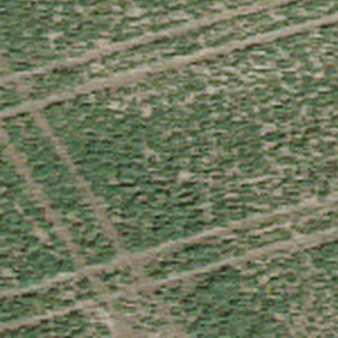
Label: other